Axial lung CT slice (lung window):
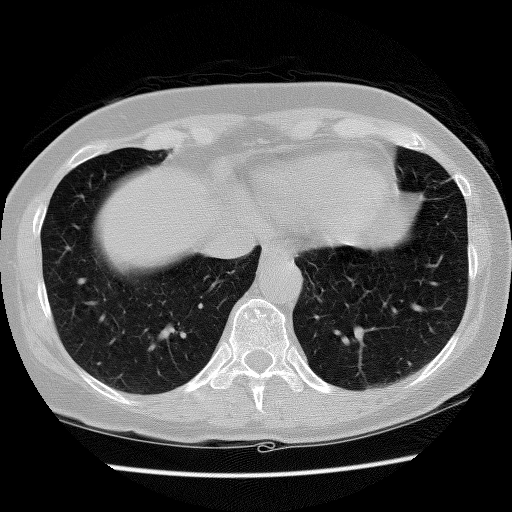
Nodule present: no